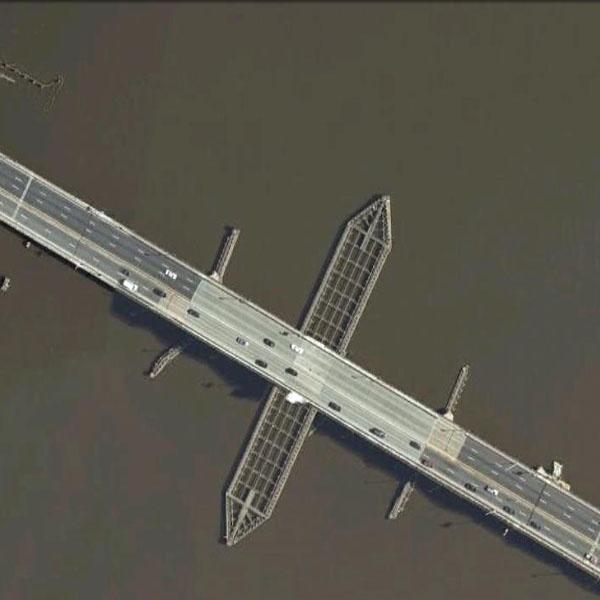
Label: Bridge